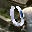
Label: 0